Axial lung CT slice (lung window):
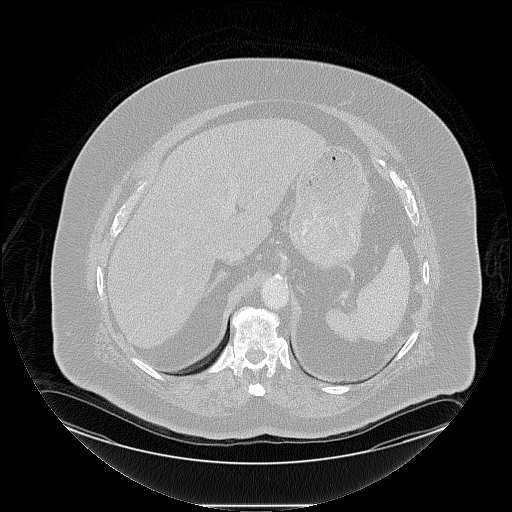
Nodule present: no